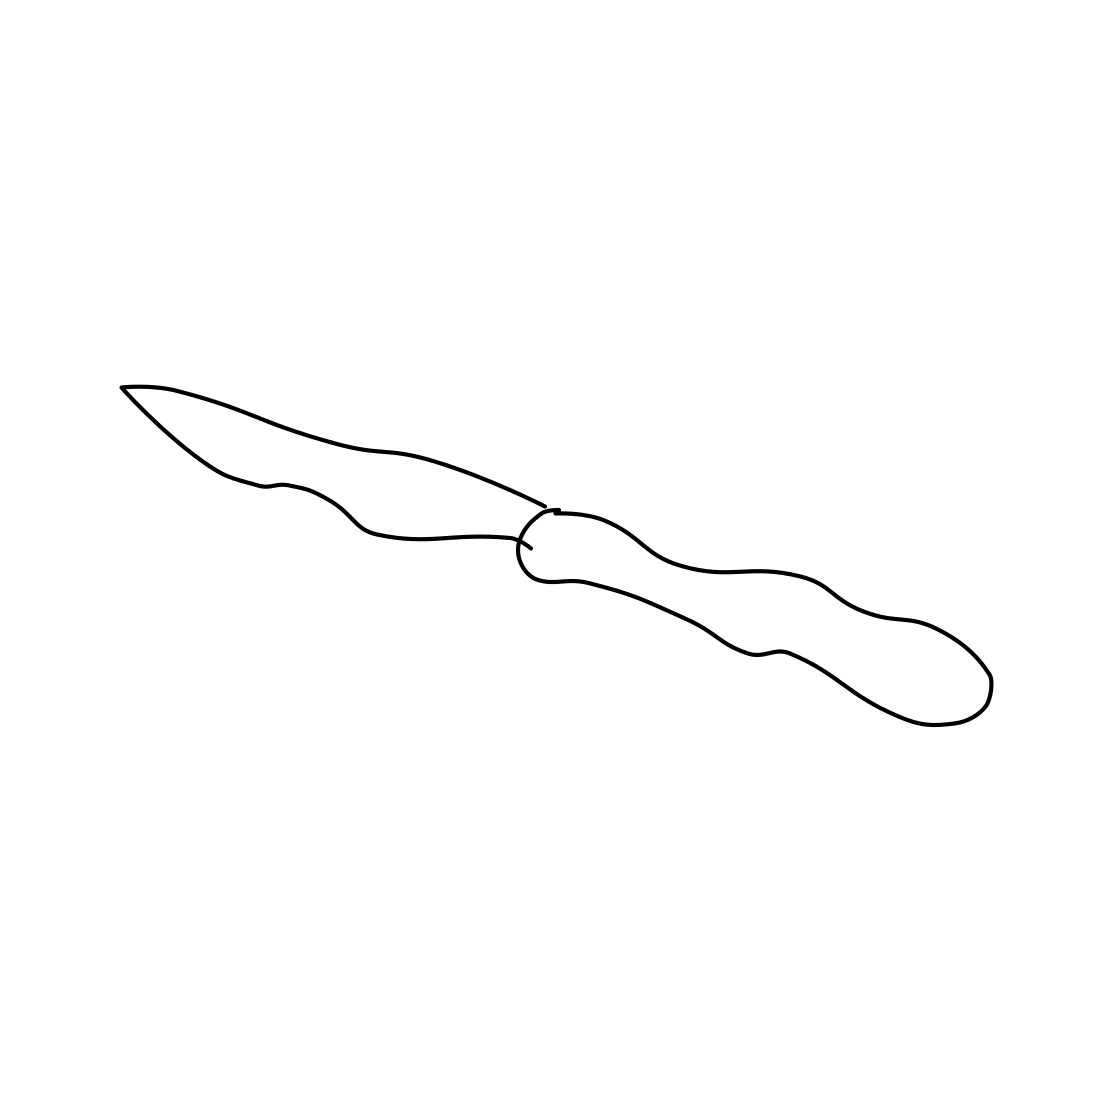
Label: knife